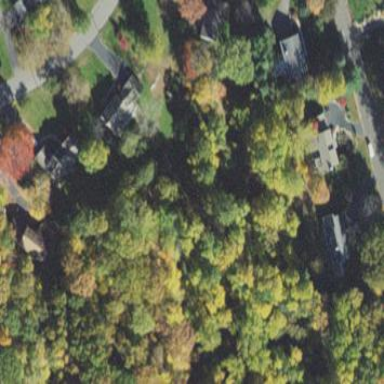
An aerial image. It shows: Existing Preserved Open Space in woodland area.